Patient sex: M
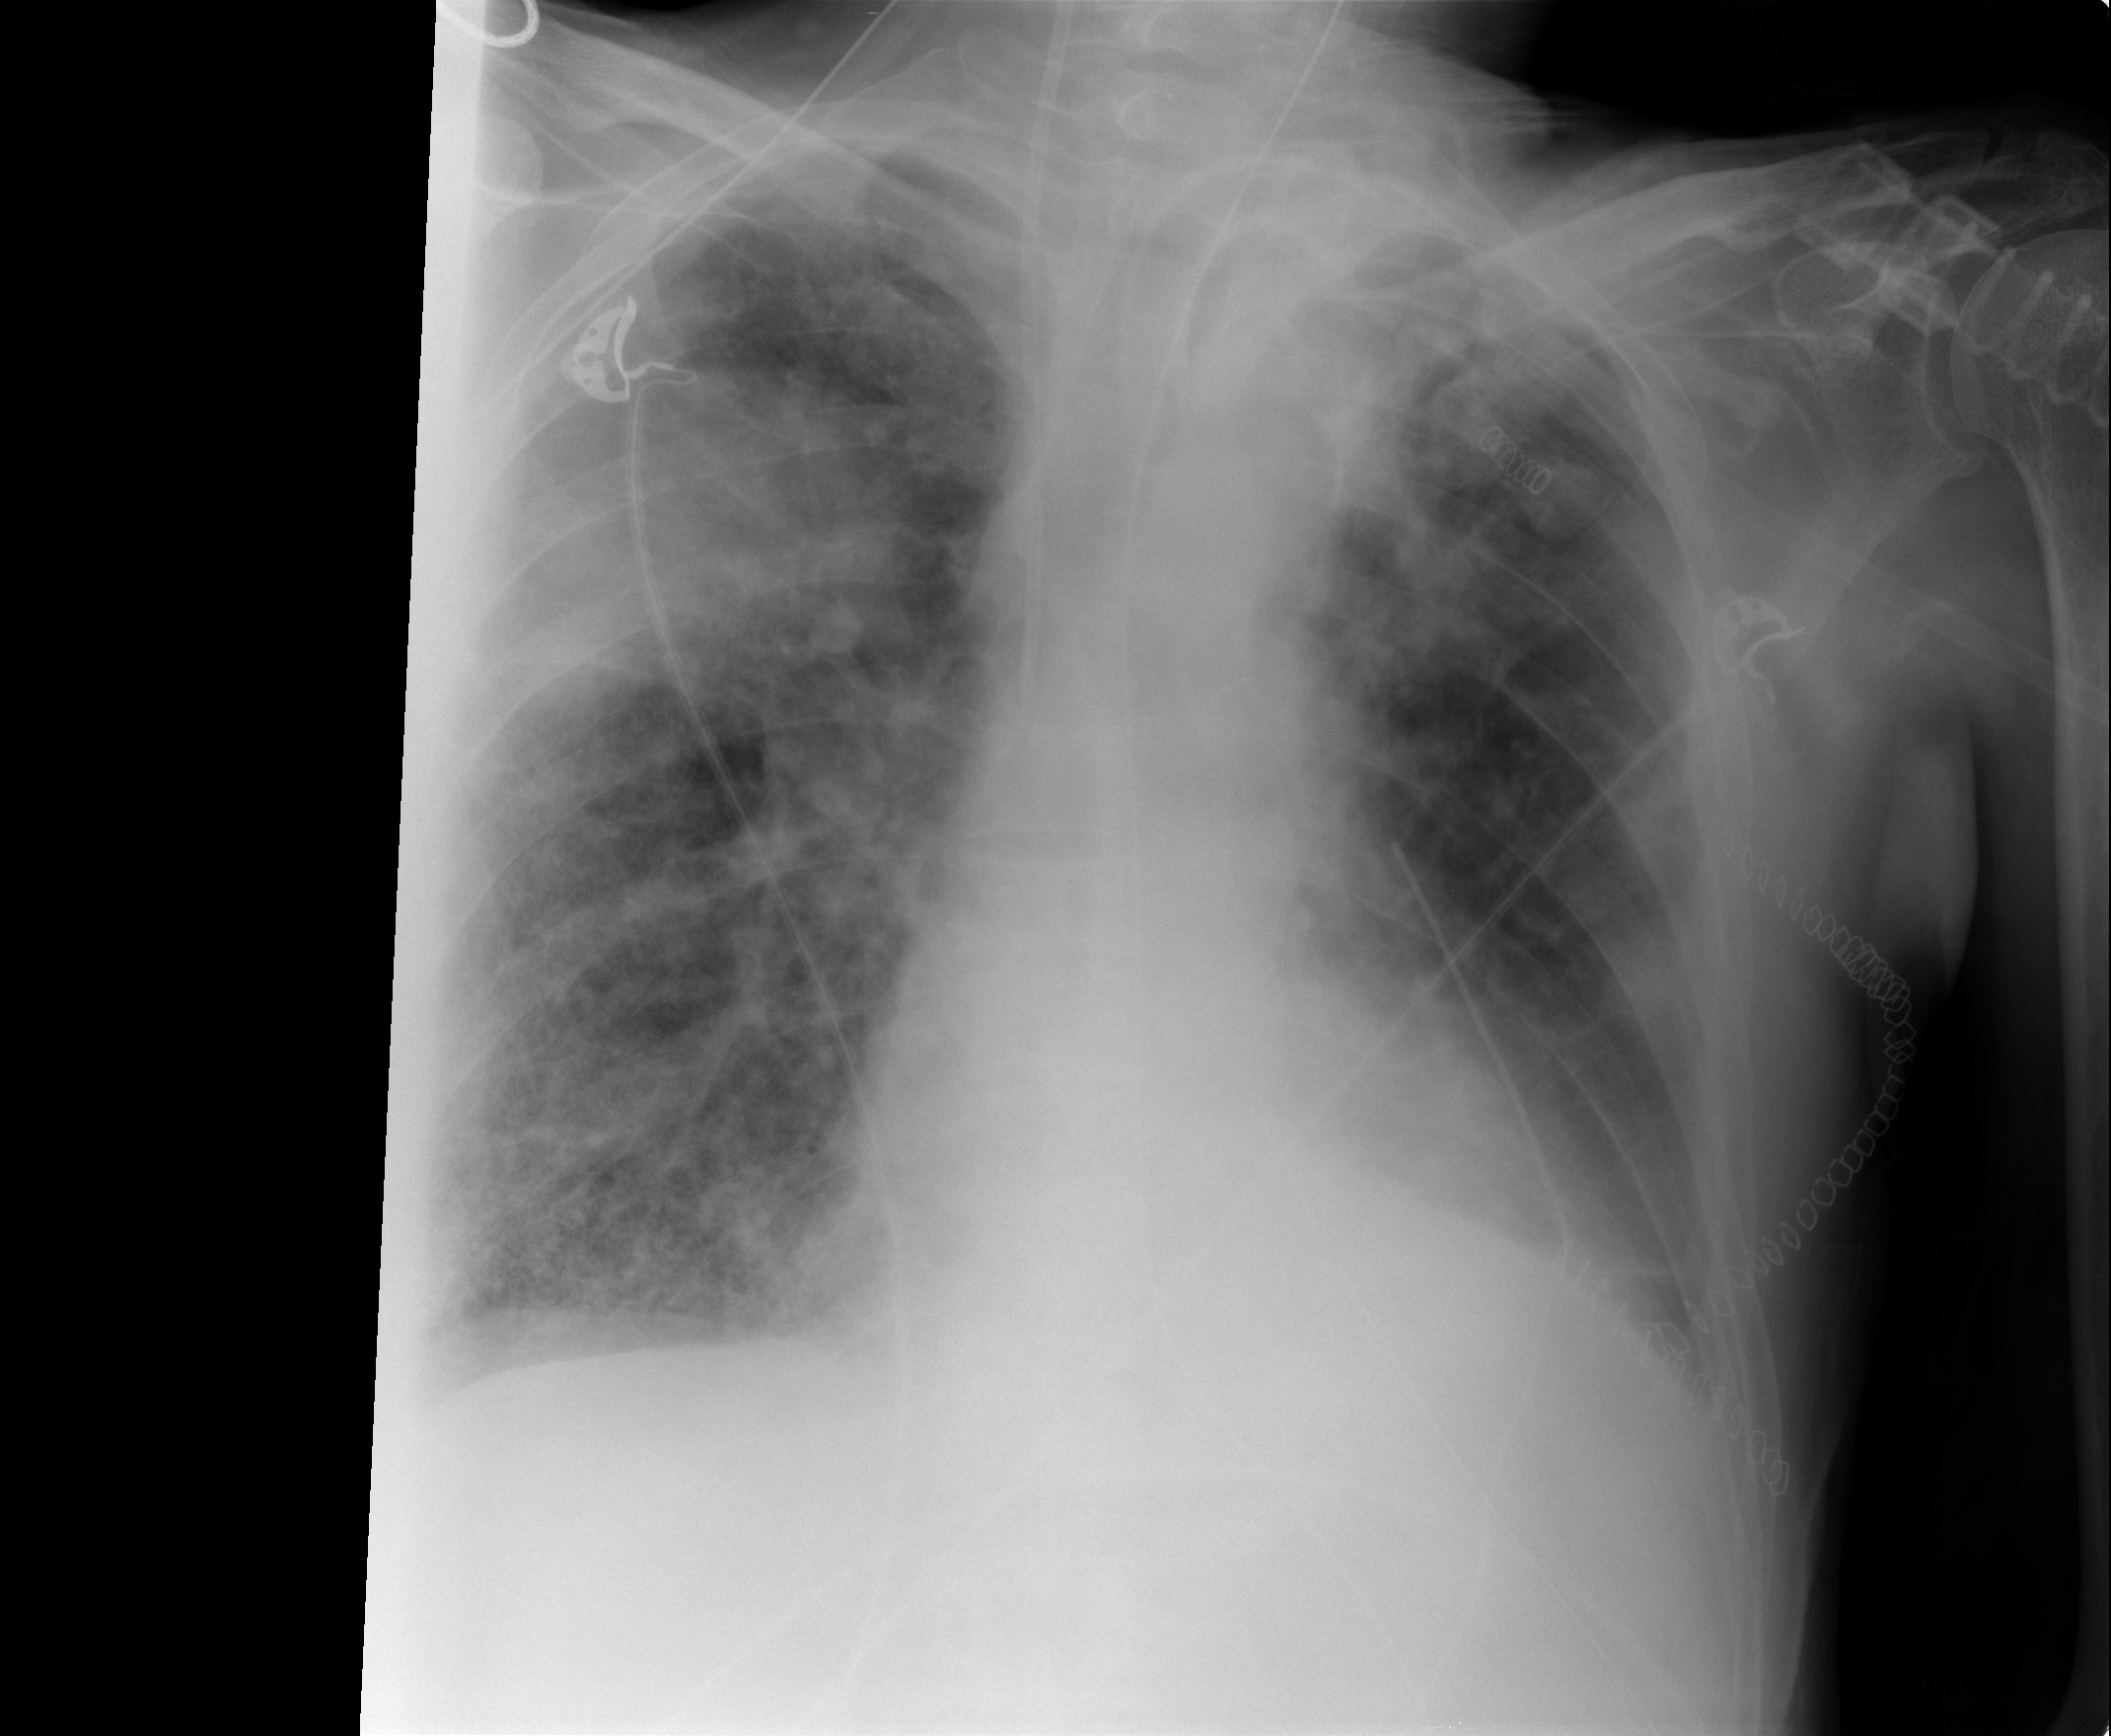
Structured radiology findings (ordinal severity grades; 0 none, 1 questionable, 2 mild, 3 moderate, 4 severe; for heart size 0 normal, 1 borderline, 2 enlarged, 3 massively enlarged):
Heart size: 0
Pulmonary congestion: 2
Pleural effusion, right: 2
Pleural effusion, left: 2
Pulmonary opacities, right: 3
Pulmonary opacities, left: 2
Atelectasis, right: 2
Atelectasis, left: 2